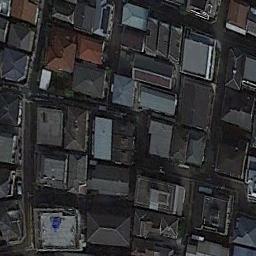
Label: dense_residential